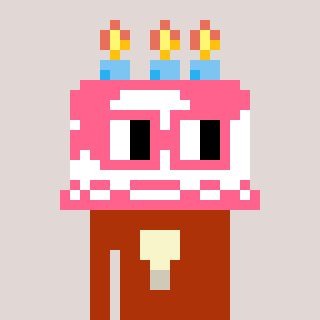
a pixel art character with square pink glasses, a cake-shaped head and a hotbrown-colored body on a warm background